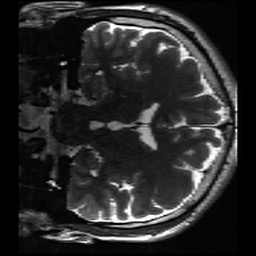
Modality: inplaneT2
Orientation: coronal